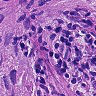
Metastatic tissue present: yes